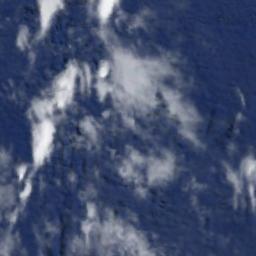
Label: cloud